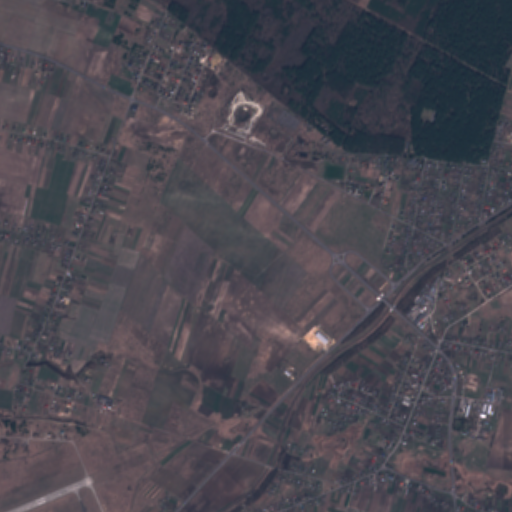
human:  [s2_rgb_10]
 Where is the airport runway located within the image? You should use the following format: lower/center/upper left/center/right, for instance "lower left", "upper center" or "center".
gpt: The airport runway is located in the lower left of the image.
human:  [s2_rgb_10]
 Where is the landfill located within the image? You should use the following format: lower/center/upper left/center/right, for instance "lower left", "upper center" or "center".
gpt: The landfill is located in the upper center of the image.
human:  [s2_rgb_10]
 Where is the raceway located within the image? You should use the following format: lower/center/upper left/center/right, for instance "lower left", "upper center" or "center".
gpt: The raceway is located in the upper center of the image.
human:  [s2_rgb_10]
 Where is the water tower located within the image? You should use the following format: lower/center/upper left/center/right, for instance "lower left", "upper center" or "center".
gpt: The water tower is located in the center right of the image.
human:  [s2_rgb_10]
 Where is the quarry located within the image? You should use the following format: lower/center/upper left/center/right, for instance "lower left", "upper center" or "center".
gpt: There is no quarry in the image.